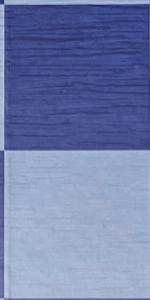
Label: Empty